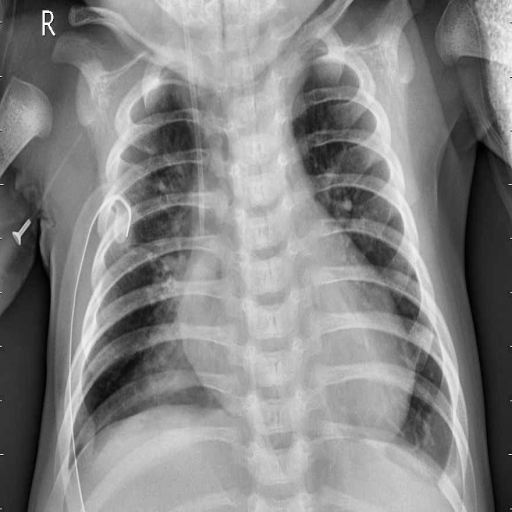
Finding: PNEUMONIA